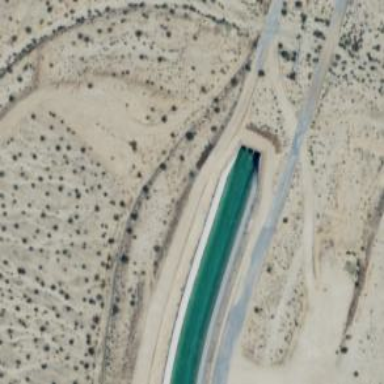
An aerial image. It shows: Culvert tunnel for water canal.